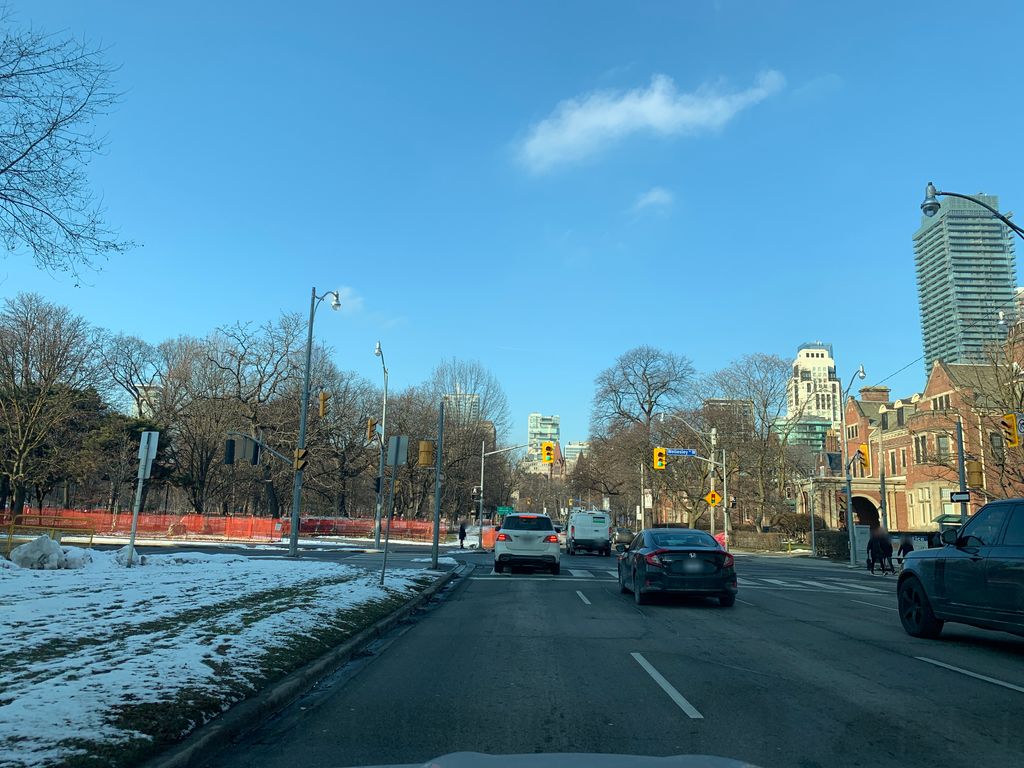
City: toronto